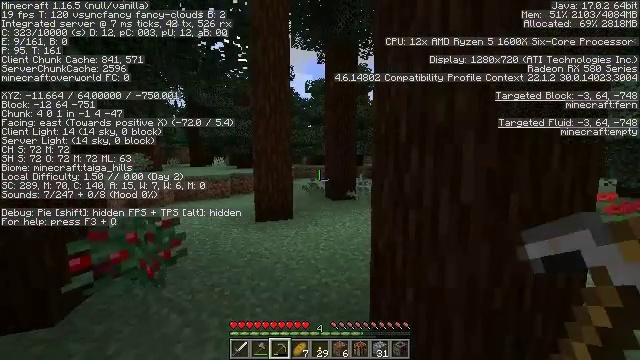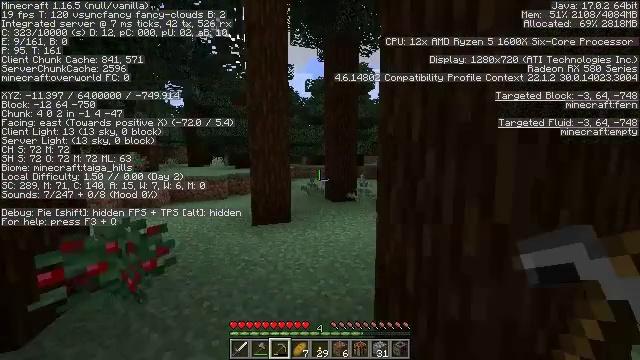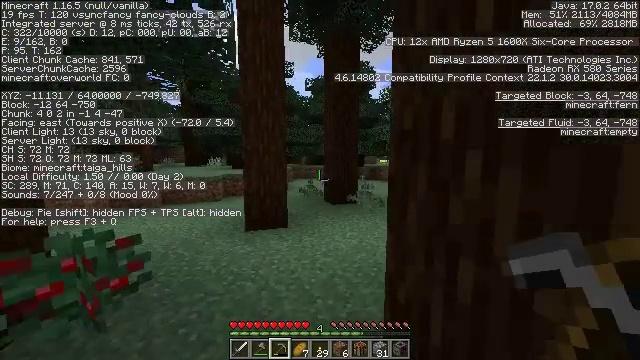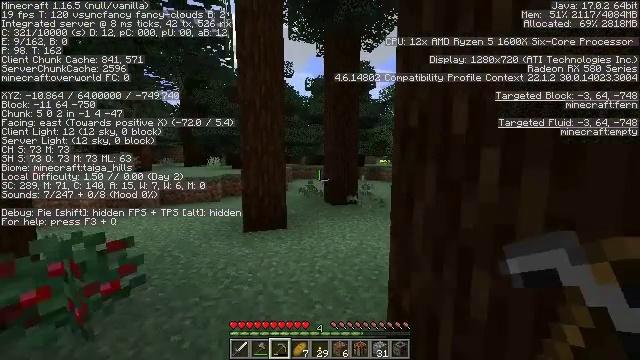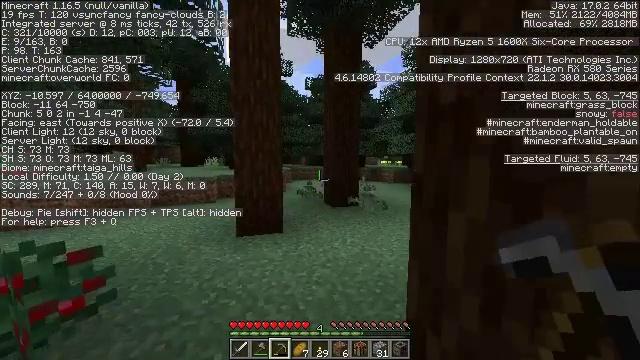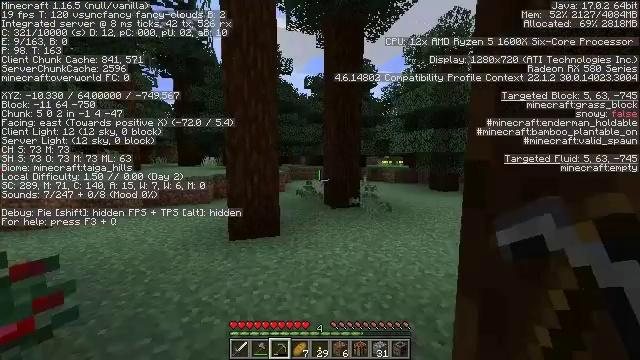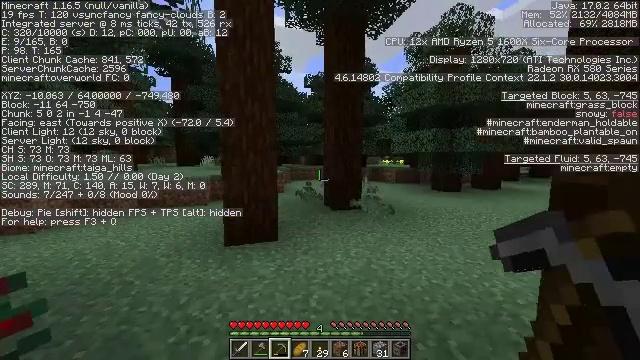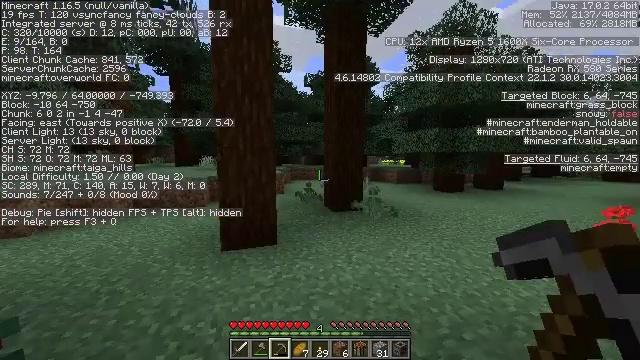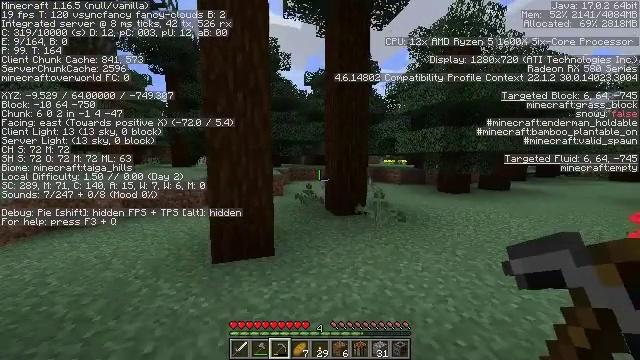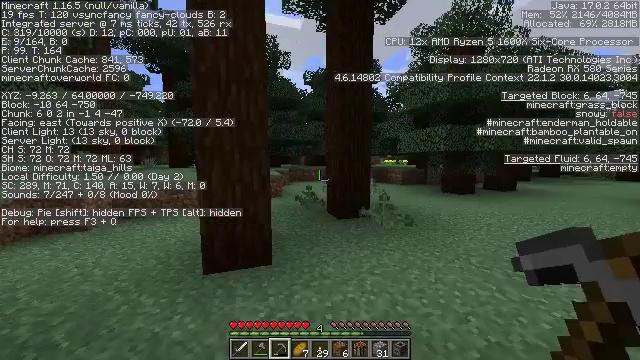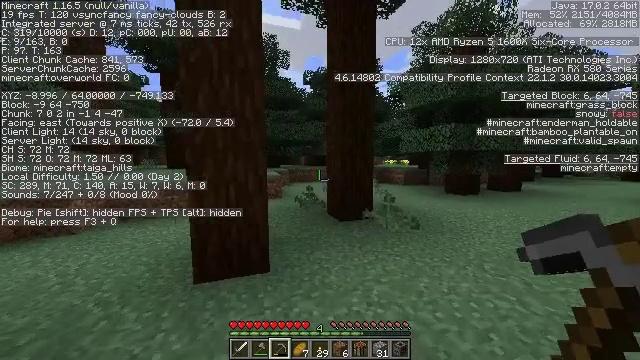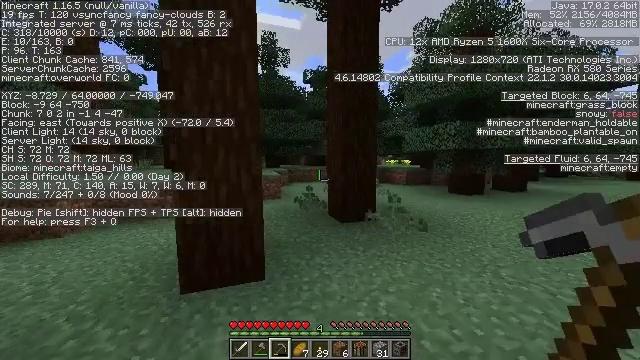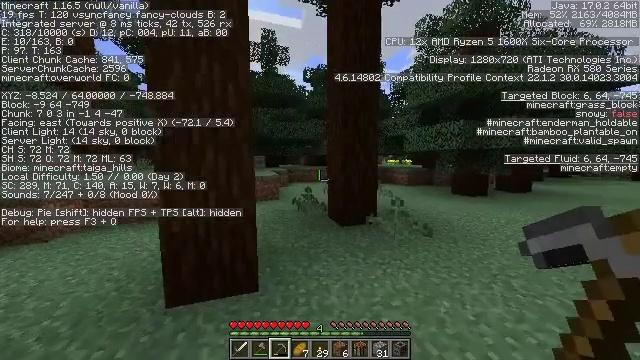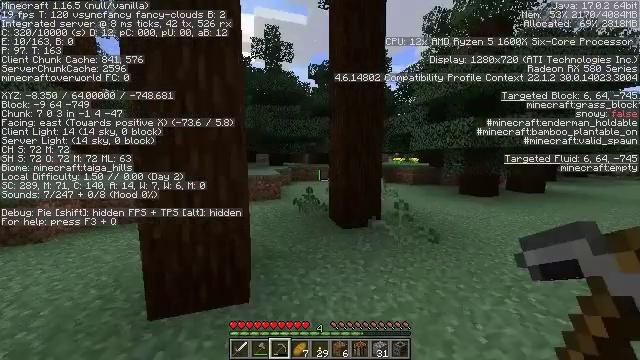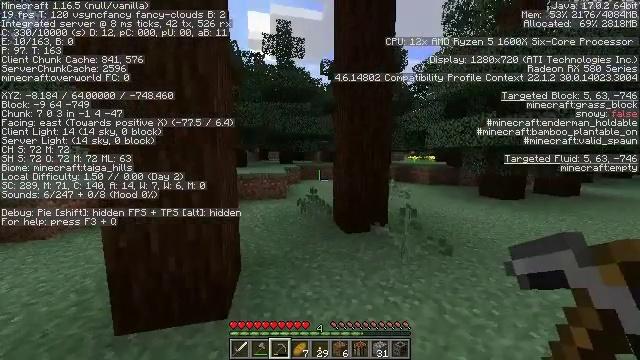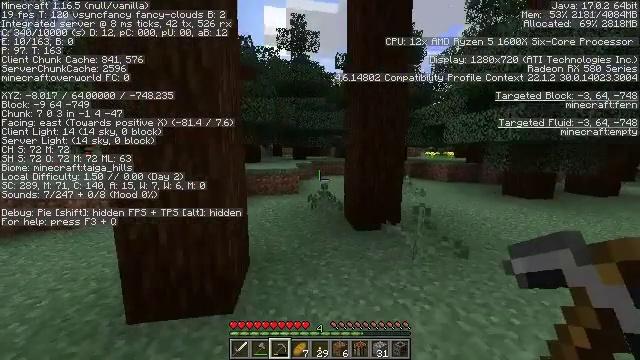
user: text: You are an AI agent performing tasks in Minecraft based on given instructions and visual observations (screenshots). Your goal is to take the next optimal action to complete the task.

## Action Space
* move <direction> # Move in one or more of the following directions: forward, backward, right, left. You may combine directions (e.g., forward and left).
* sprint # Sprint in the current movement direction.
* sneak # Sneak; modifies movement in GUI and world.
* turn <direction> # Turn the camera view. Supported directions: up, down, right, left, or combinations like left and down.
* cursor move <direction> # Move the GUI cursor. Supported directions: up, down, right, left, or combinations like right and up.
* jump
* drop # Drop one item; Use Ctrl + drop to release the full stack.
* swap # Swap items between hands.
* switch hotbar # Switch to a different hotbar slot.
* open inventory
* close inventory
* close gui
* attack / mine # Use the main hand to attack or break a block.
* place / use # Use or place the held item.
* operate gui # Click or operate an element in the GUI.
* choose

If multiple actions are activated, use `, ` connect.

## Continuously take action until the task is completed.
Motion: motion action
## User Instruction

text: Gather spruce leaves to collect foliage.
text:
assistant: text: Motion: move forward
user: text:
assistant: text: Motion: move forward
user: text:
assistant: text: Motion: move forward
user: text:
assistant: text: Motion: move forward
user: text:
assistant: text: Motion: move forward
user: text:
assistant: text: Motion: move forward
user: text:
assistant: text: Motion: move forward
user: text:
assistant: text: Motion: move forward
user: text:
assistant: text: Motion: move forward
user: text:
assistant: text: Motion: move forward
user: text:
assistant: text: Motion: move forward
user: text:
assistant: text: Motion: move forward and move right
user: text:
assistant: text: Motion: move forward and move right, turn left
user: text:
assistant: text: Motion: move forward and move right, turn left
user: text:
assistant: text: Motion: move forward and move right, turn left and down
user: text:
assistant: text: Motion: move forward and move right, turn left
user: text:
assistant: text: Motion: move forward
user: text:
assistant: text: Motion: move forward
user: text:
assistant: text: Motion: move forward
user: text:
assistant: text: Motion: move forward
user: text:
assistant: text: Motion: move forward
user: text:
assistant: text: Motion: move forward and move left
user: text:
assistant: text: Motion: move forward and move left
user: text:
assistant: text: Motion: move forward and move left
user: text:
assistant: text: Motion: move forward and move left
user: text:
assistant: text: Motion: move forward and move left
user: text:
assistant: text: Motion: move forward
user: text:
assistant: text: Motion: move forward
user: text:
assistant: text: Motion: move forward, turn right
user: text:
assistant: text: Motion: move forward